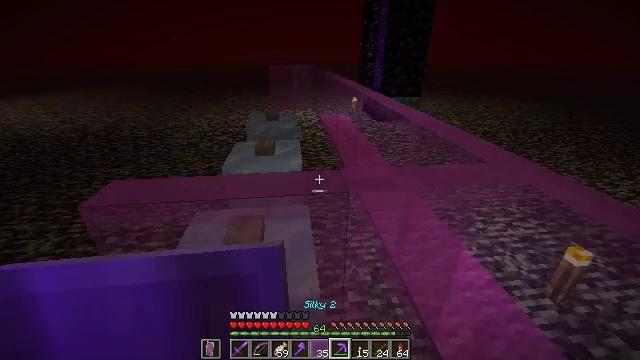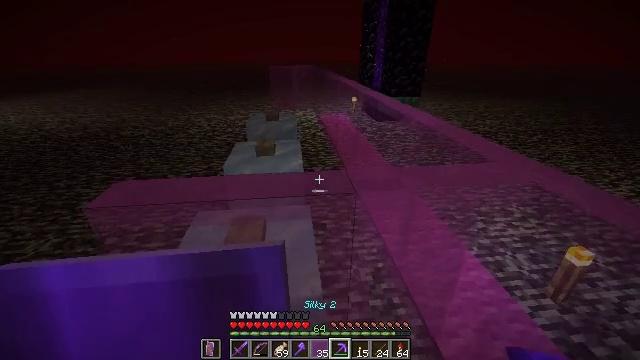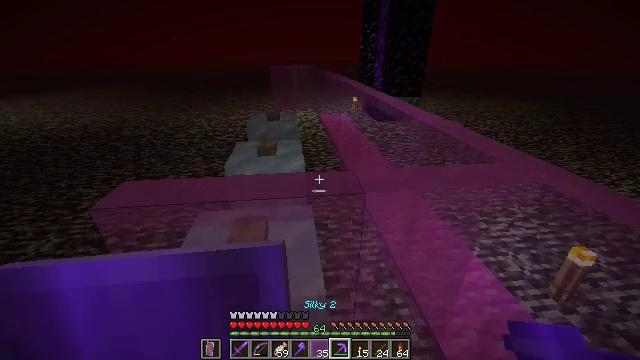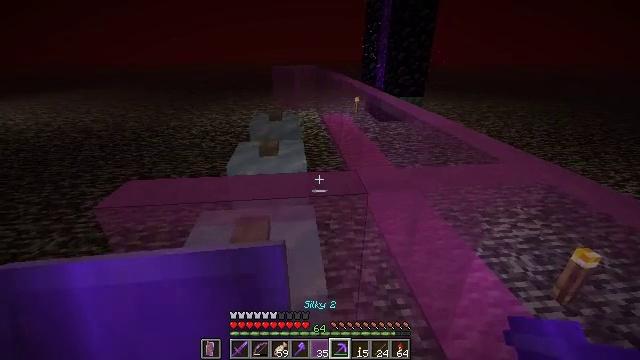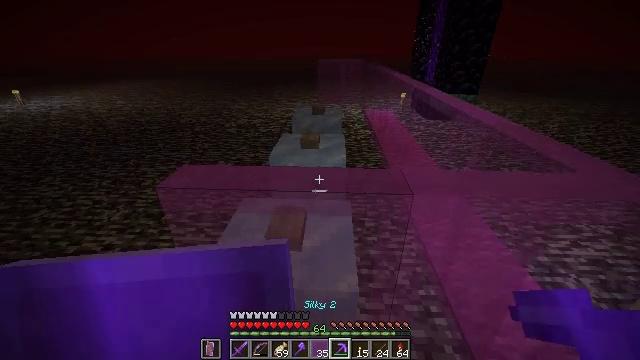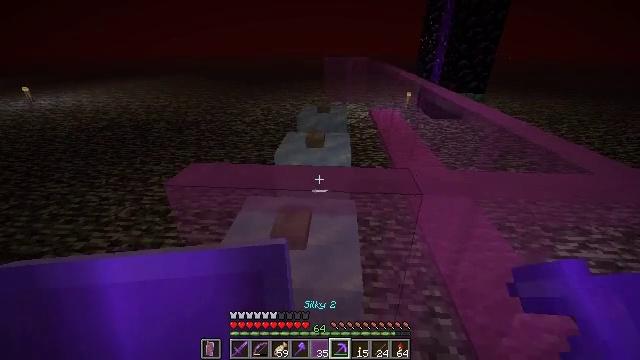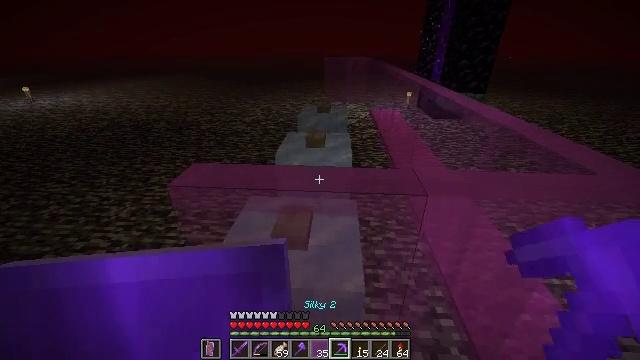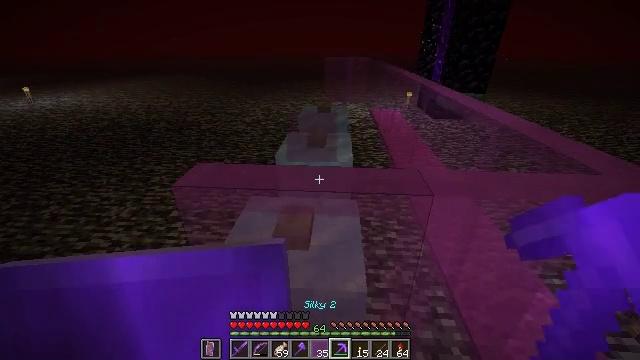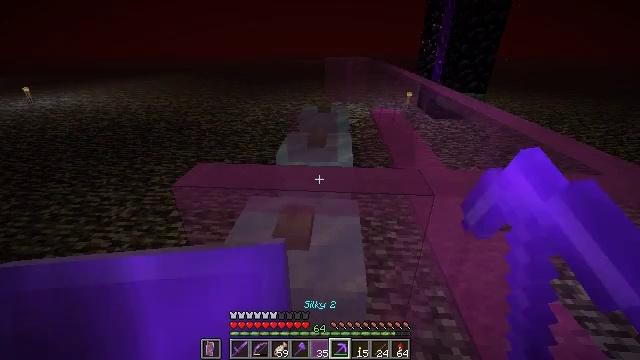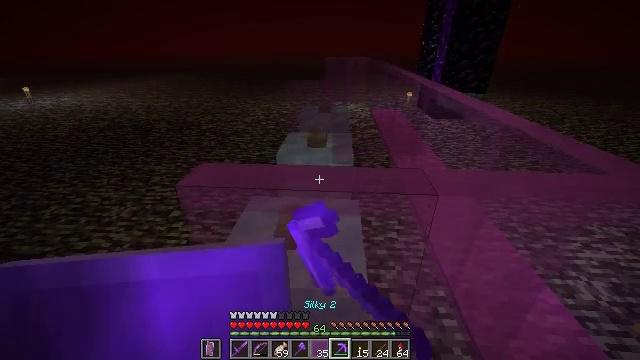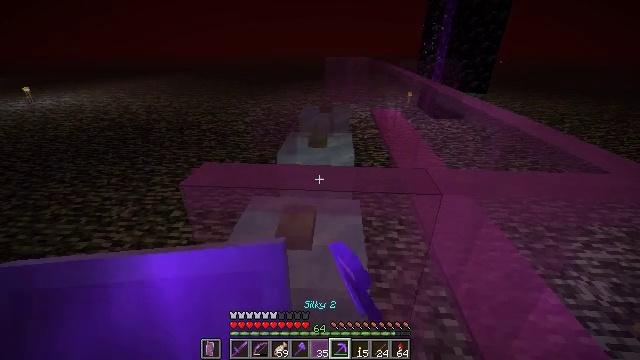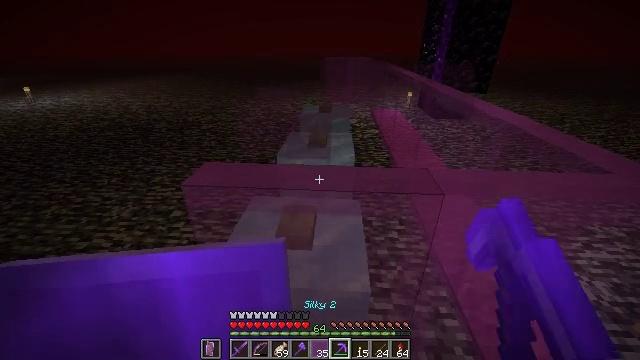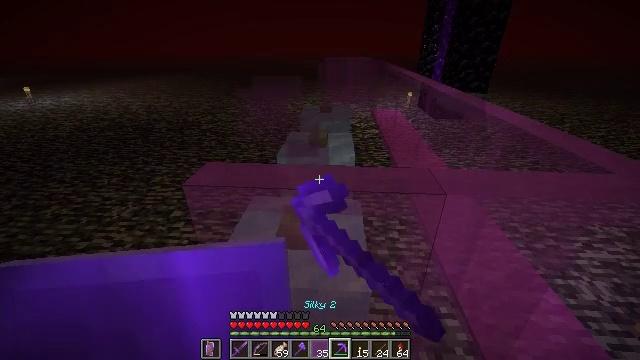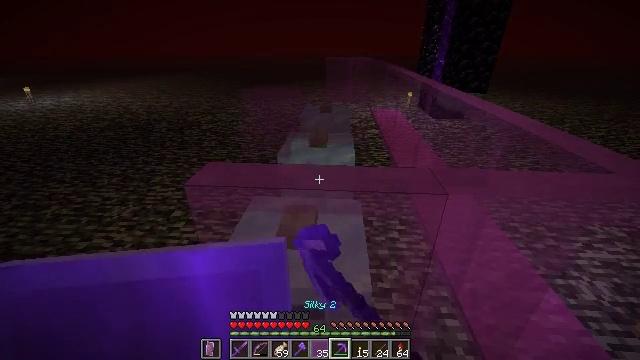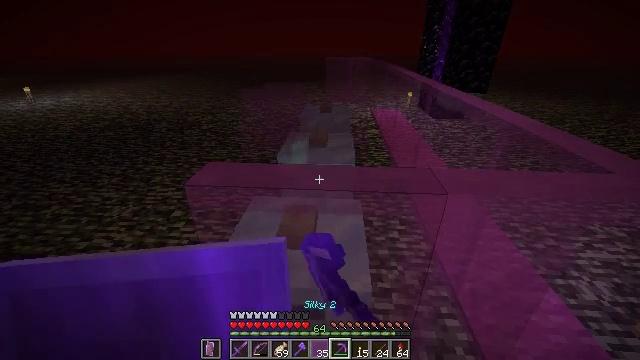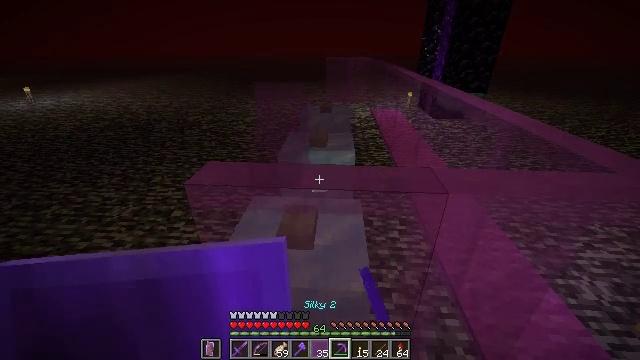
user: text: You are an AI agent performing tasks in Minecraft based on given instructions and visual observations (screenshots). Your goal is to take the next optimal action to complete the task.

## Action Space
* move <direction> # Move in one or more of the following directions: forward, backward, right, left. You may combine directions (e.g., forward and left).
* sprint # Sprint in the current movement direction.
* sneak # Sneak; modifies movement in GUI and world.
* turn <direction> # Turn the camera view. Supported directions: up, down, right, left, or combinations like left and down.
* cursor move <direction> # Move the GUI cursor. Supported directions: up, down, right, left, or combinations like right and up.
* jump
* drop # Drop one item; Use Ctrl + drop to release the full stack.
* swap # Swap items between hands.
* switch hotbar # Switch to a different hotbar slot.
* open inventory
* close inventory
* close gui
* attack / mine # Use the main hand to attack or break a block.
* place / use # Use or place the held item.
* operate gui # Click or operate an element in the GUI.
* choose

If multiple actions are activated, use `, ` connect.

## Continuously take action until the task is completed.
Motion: motion action
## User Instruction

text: Destroy the magenta stained glass pane.
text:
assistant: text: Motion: sneak
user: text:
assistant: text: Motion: sneak
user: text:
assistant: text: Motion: sneak
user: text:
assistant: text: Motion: sneak, turn left and down
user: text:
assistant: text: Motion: sneak, turn left
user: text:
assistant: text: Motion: sneak
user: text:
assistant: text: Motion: sneak, attack / mine
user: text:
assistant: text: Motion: sneak, attack / mine
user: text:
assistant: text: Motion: sneak, attack / mine
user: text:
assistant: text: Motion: sneak, attack / mine
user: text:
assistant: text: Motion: sneak, attack / mine
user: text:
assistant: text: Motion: sneak, attack / mine
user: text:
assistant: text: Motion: sneak, attack / mine
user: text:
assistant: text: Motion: sneak, attack / mine
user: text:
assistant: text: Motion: sneak
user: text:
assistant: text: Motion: sneak
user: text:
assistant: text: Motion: sneak
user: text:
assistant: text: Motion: sneak
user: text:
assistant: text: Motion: sneak
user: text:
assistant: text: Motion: sneak
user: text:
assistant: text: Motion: sneak
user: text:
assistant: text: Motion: sneak
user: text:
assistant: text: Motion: sneak, turn left
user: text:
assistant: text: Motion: sneak, attack / mine
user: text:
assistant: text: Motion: sneak, attack / mine
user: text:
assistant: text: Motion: sneak, attack / mine
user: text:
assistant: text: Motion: sneak, attack / mine
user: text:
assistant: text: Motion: sneak, attack / mine
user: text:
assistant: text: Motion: sneak, attack / mine
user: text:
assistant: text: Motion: sneak, attack / mine